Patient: sex F, age 65
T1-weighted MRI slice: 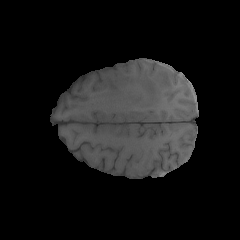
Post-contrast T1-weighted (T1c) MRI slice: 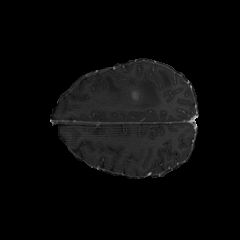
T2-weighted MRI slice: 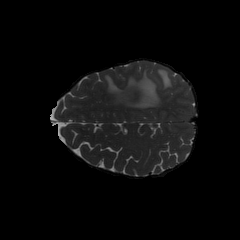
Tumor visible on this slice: yes
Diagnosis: Glioblastoma, IDH-wildtype
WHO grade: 4